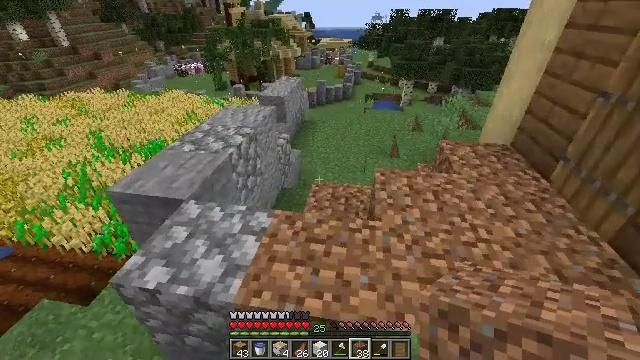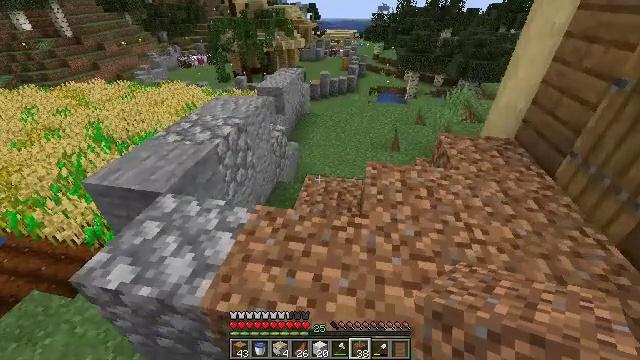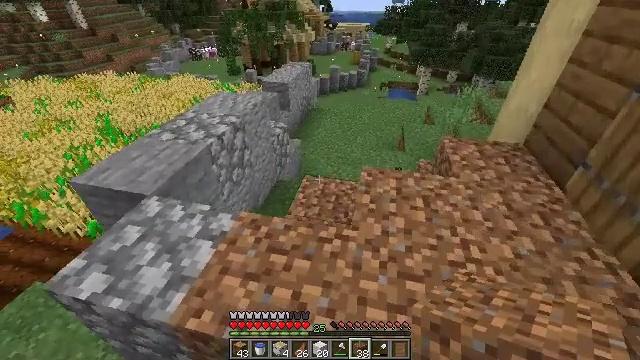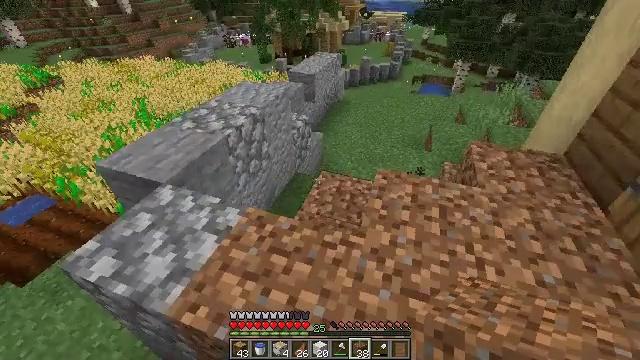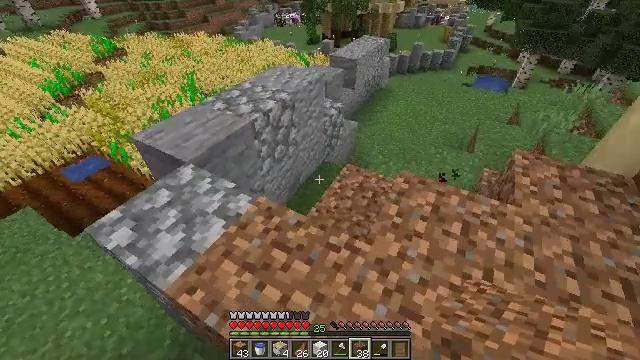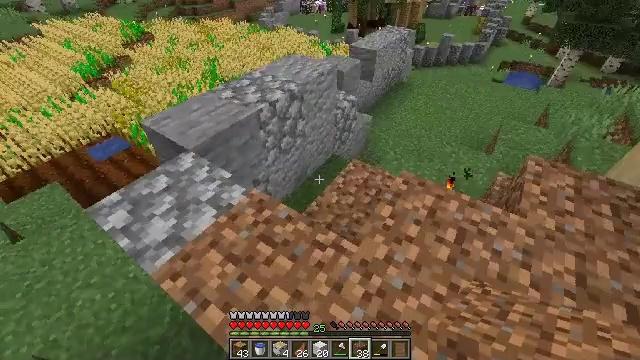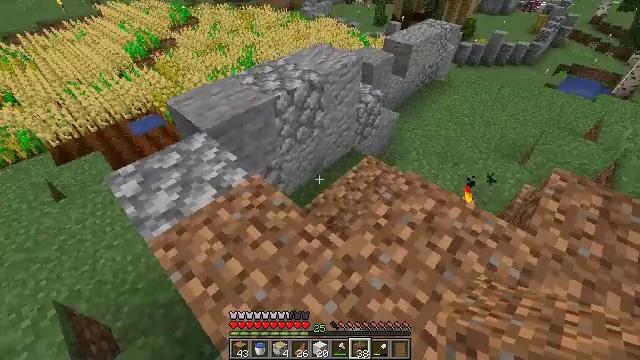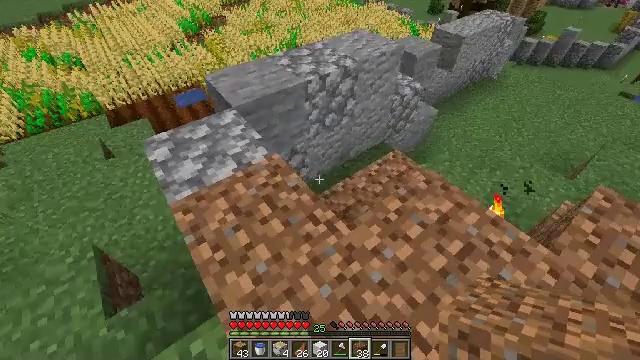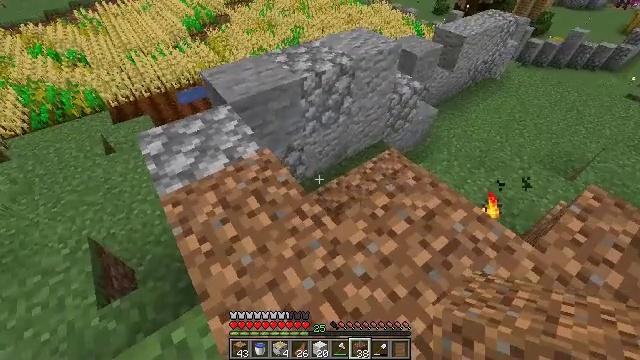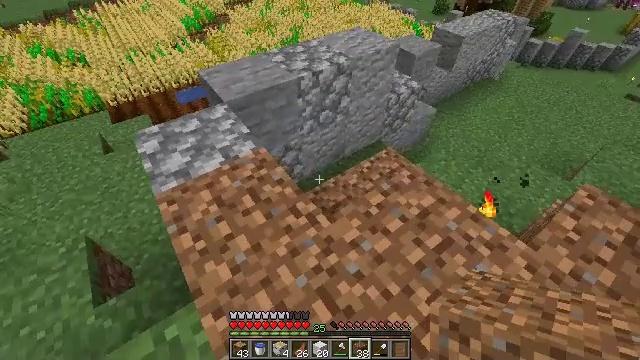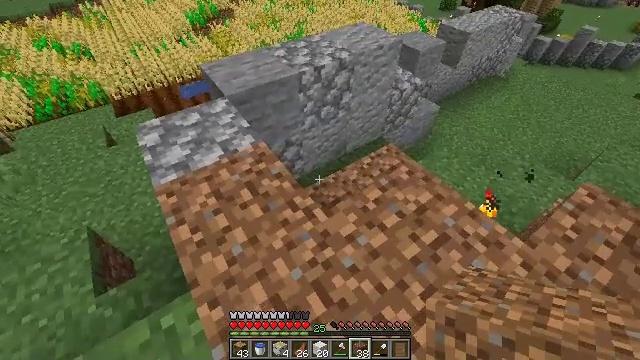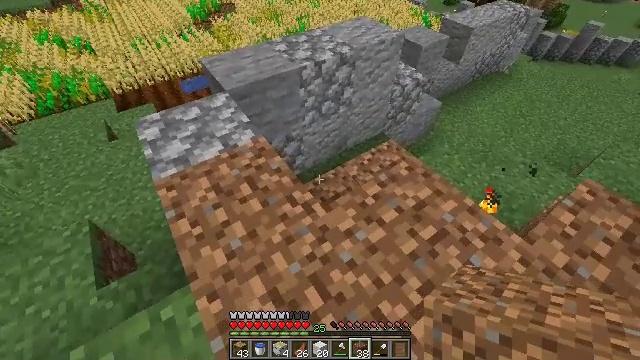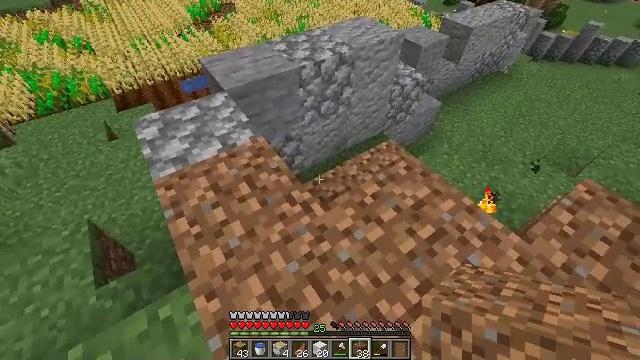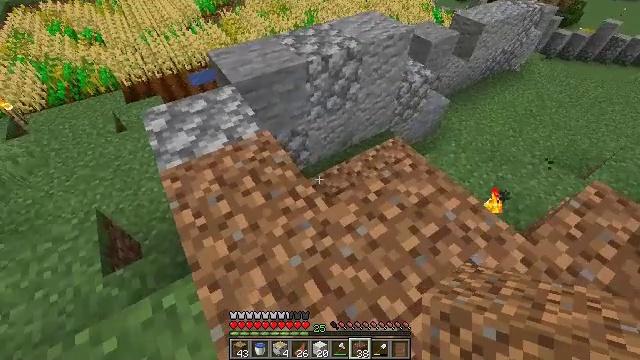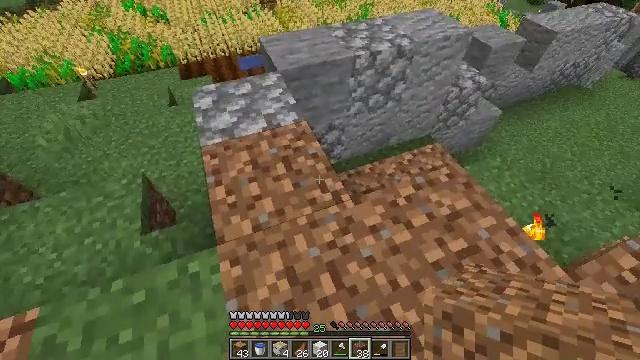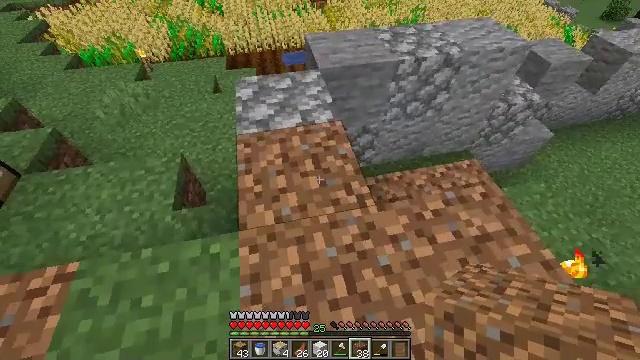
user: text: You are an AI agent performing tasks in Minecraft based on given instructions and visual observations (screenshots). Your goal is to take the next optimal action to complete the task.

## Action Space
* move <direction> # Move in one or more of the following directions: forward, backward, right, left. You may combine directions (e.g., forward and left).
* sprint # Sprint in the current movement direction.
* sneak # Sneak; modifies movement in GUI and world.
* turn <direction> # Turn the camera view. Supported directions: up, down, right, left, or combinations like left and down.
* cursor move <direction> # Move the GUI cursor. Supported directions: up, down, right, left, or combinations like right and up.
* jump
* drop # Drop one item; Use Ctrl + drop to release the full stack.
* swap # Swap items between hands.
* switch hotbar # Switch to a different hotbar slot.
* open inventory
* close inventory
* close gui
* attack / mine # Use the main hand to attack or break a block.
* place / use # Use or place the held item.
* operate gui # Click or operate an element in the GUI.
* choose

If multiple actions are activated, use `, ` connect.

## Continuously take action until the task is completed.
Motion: motion action
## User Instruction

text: Mine cobblestone to craft tools and furnaces.
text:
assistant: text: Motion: move forward and move right, turn left and down
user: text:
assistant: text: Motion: move forward and move right, turn left and down
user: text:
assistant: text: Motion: move forward and move right, turn left and down
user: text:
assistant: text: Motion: move right, turn left and down
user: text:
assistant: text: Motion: move right, turn left and down
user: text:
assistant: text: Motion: move right, turn left and down
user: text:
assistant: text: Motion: turn left and down
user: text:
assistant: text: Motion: turn left
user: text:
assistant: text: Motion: no_op
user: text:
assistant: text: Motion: turn left
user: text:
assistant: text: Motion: no_op
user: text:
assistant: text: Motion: no_op
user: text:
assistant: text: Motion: turn left
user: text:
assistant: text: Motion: turn left and down
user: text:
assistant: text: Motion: turn left
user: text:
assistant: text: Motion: sneak, turn left
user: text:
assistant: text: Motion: sneak
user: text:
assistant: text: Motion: sneak
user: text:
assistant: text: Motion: sneak
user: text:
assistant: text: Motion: sneak
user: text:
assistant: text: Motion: sneak
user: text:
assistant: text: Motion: sneak
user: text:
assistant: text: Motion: sneak
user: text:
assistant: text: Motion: move forward, sneak
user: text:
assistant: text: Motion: move forward, sneak
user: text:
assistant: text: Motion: move forward, sneak
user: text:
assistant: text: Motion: move forward and move left, sneak
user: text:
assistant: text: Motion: move forward and move left, sneak
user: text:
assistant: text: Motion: move forward and move left, sneak
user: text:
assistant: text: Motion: move forward and move left, sneak